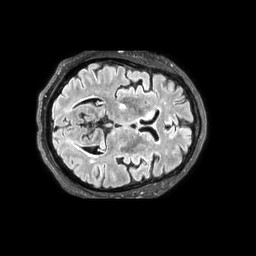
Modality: FLAIR
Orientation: axial
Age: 59
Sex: male
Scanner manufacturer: philips
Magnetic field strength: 3 T
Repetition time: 4.8 s
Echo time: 0.34 s